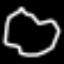
Label: octagon